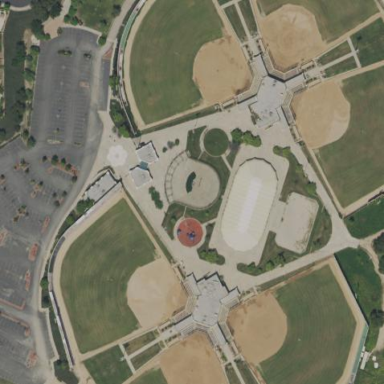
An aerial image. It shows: Sports centre specializing in baseball on leisure land.